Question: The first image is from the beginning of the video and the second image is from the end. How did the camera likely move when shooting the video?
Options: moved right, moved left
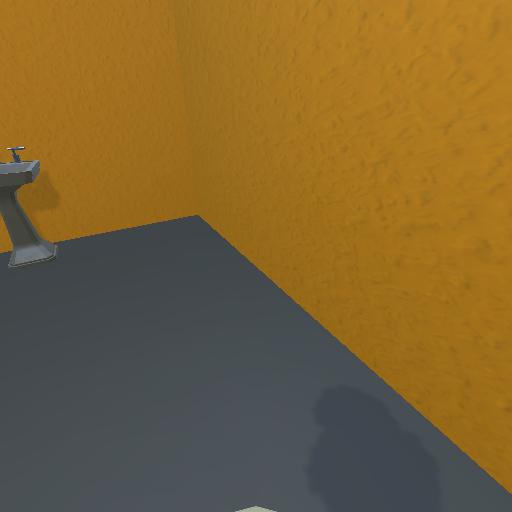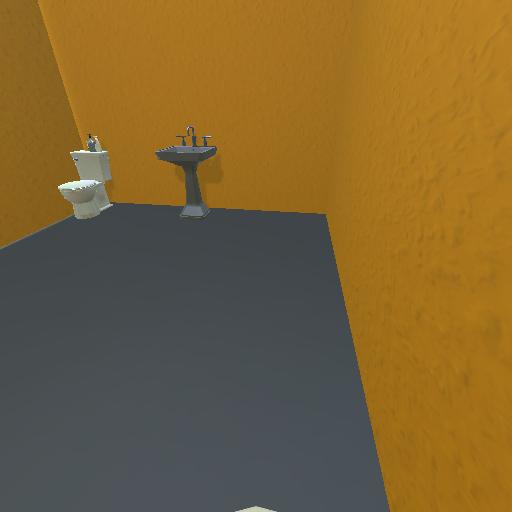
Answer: moved right